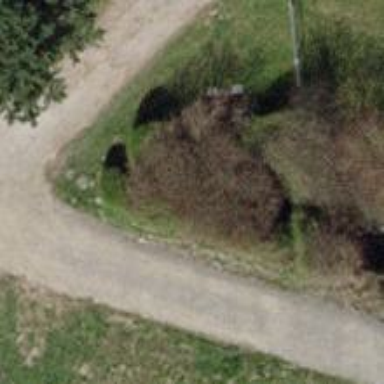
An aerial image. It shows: Culvert tunnel.